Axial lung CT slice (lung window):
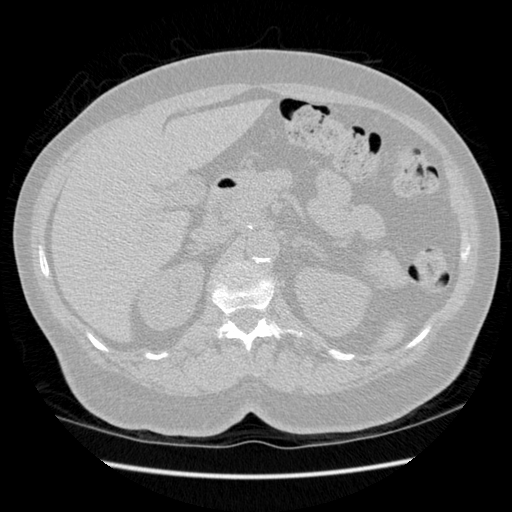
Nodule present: no